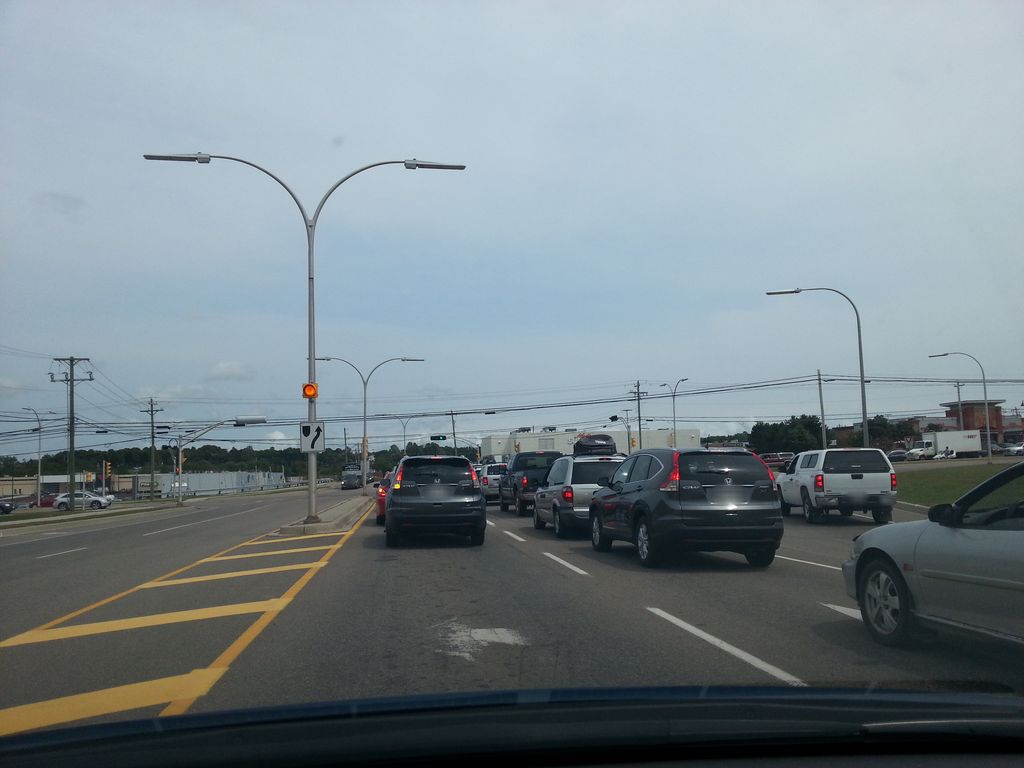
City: charlottetown